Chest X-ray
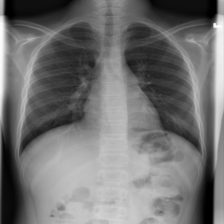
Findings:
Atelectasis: negative
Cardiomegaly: negative
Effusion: negative
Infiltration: negative
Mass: negative
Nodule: negative
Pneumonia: negative
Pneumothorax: negative
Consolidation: negative
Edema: negative
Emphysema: negative
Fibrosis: negative
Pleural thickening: negative
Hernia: negative